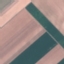
Label: AnnualCrop